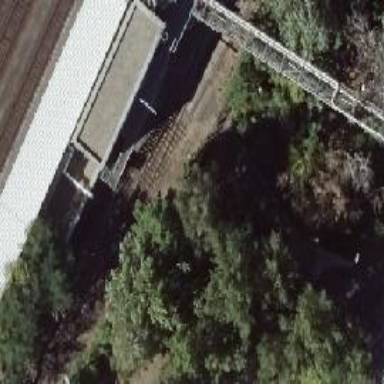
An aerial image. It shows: Railway switch with the turnout side on the left.